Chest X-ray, AP view. Patient: 57 years old, sex M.
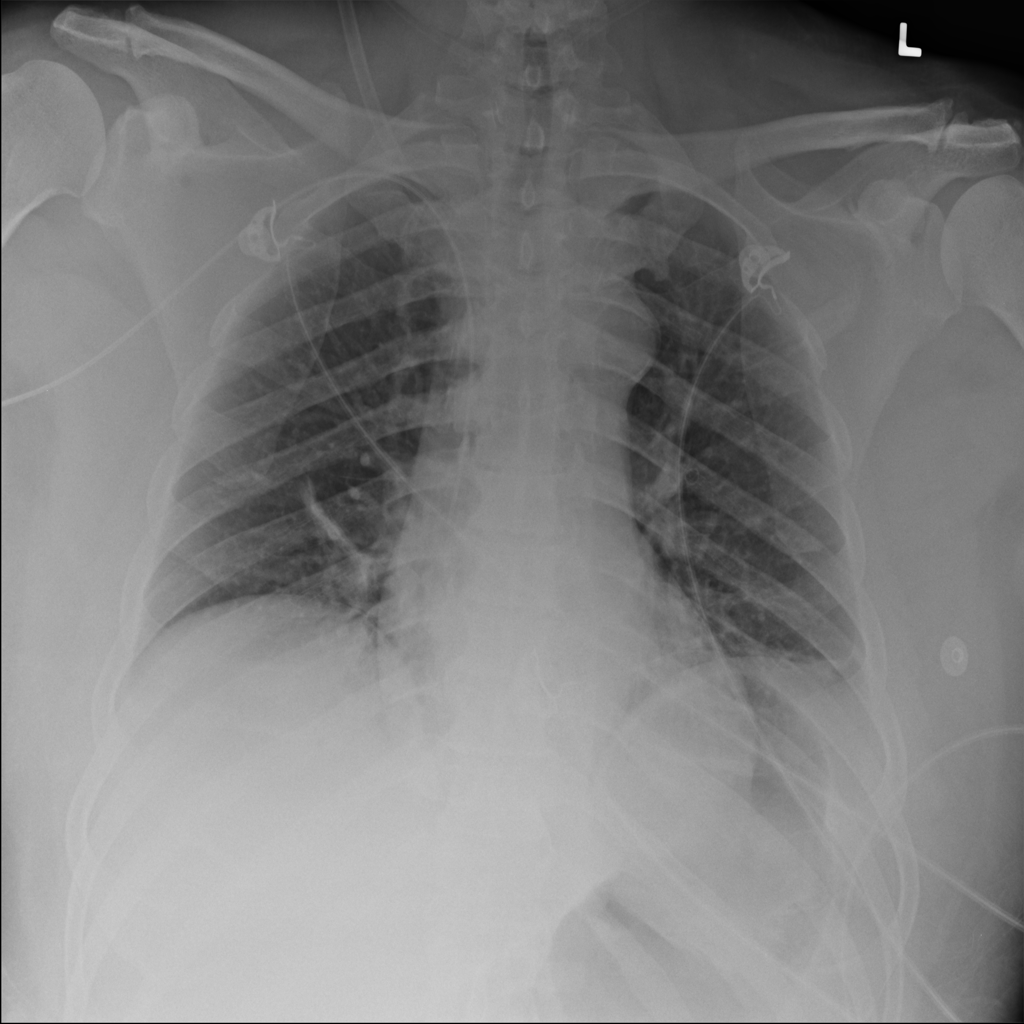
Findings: Atelectasis